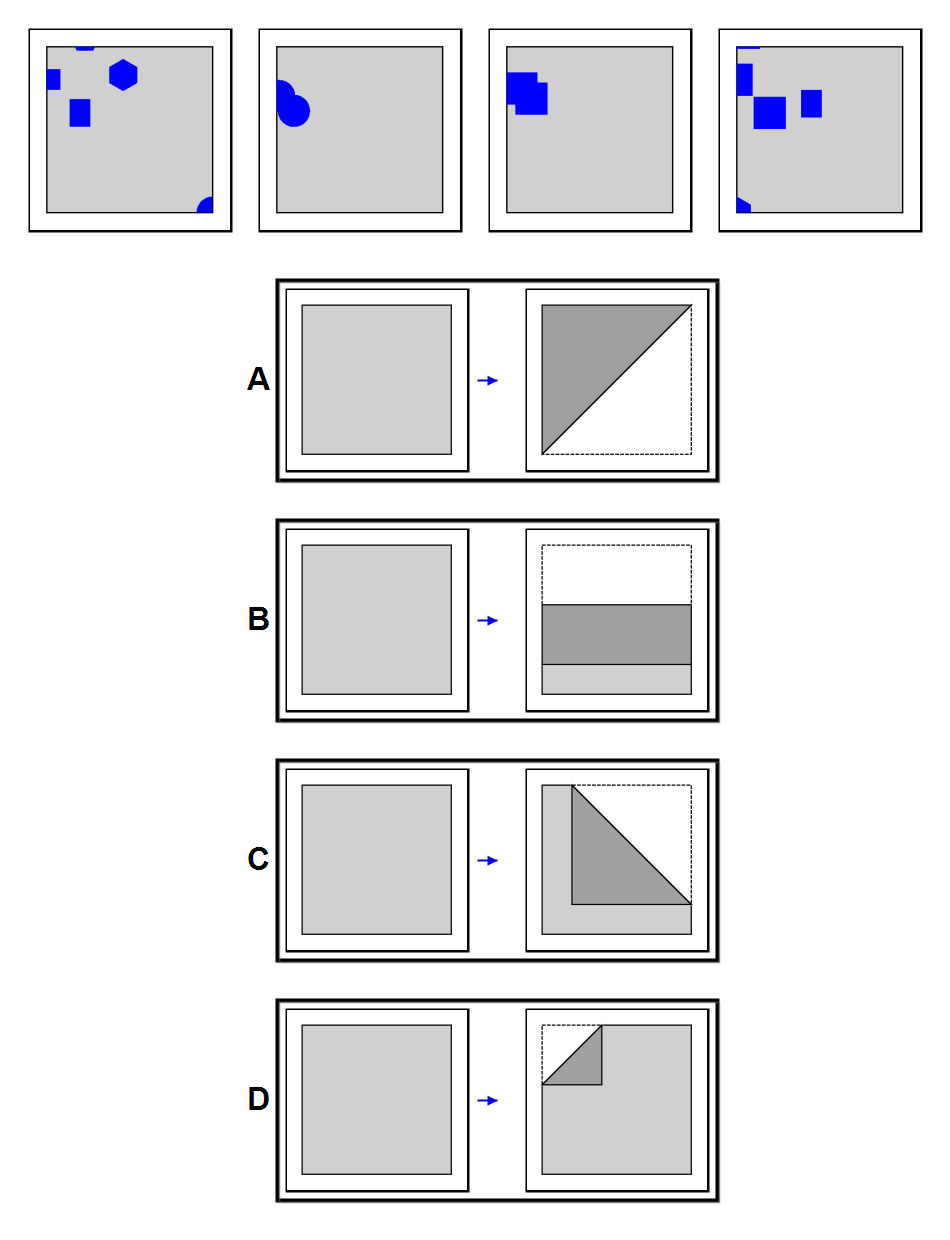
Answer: D